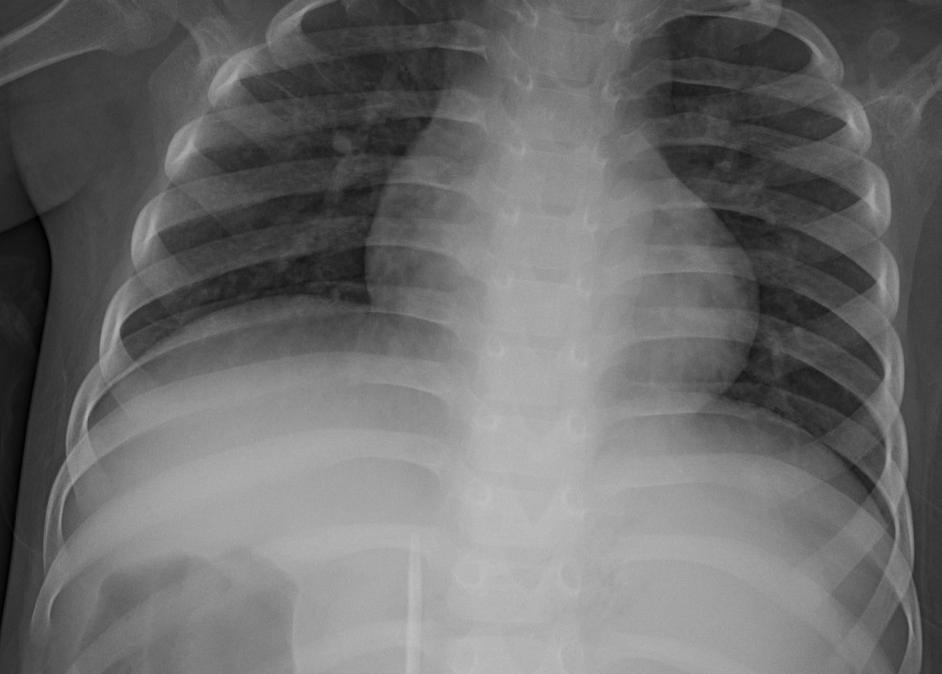
Diagnosis: PNEUMONIA